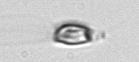
Label: Chrysochromulina